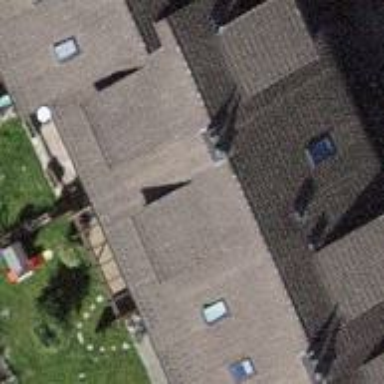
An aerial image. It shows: Residential building.